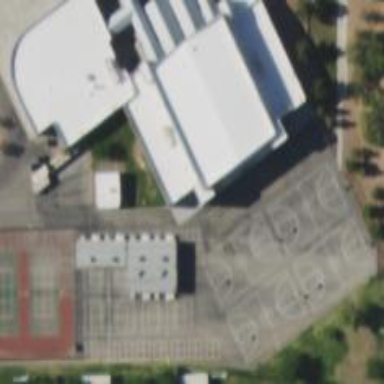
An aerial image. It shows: Basketball court in the leisure land pitch.